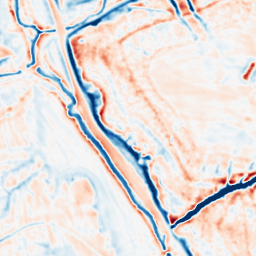
Category: multiscale
Decomposition family: dog_multiscale
Decomposition parameters: sigma_ratio: 1.6
n_scales: 3
base_sigma: 1
Upsampling method: regularized
Upsampling parameters: scale: 4
lambda_reg: 0.001
Upsampling scale: 4